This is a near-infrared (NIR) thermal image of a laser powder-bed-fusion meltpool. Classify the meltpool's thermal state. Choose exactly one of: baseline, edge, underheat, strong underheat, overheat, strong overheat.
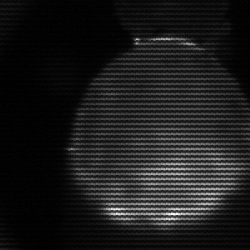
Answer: edge